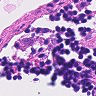
Metastatic tissue present: no